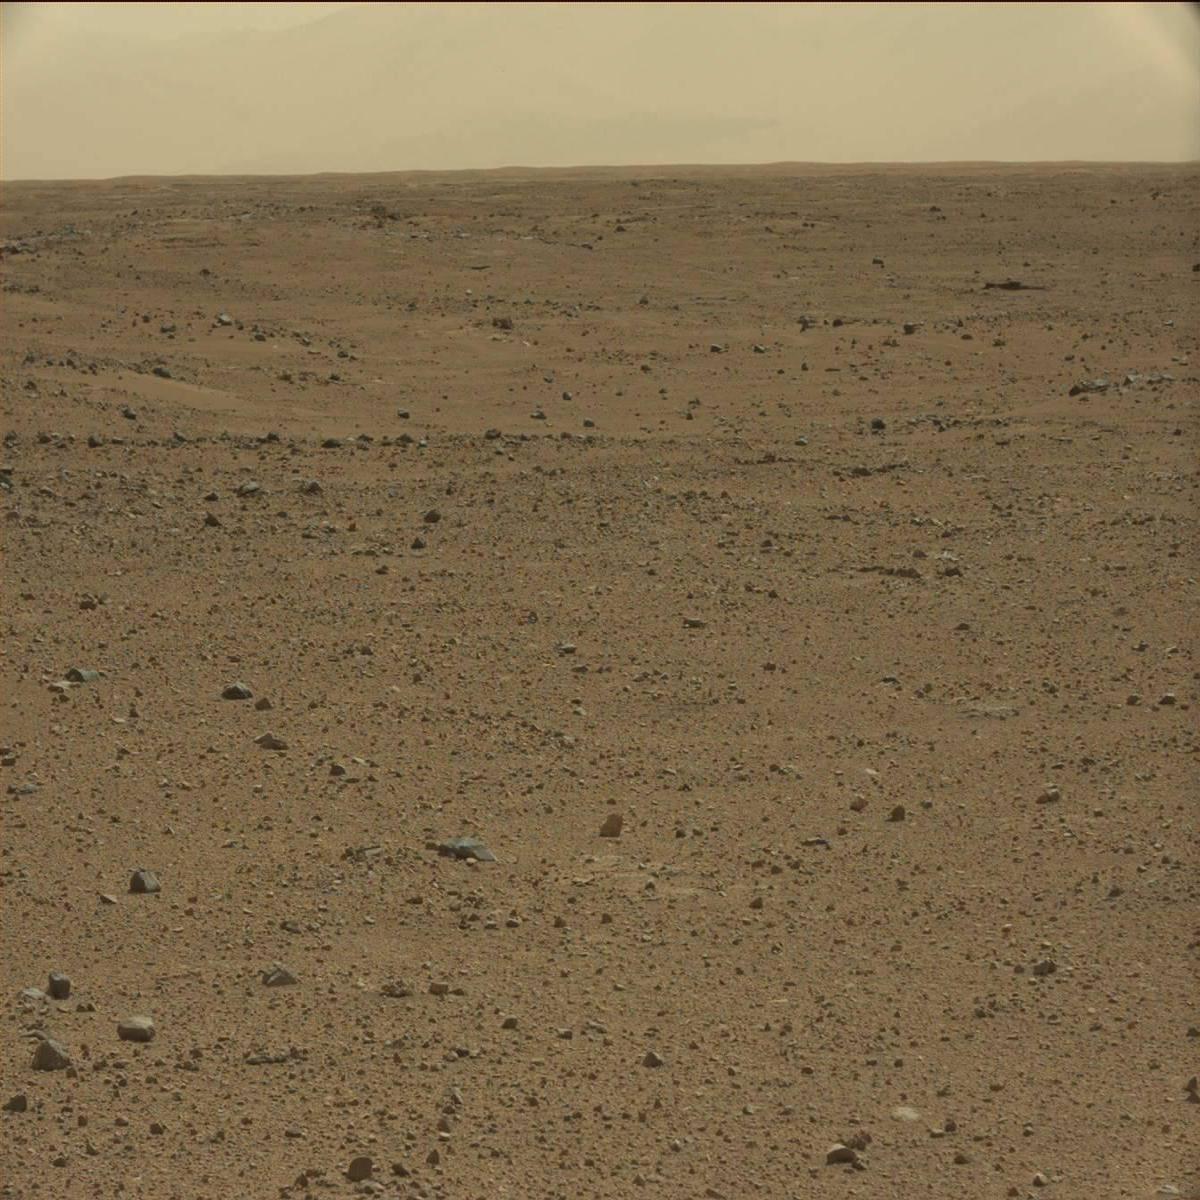
Terrain classes present: Bedrock, Ridge, Rock, Sand / Soil, Sky